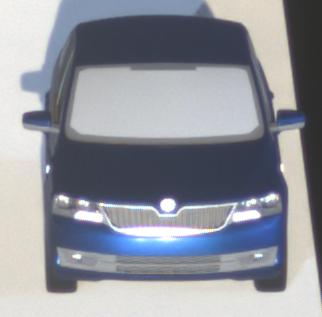
Make: Skoda
Model: Rapid
Detailed model: Rapid 1.2 Active Limousine
Model produced from: 2012/10
Model produced until: 2015/04
Doors: 5
Color: blue
Road condition: dry road
Daytime: night
Contrast: high contrast